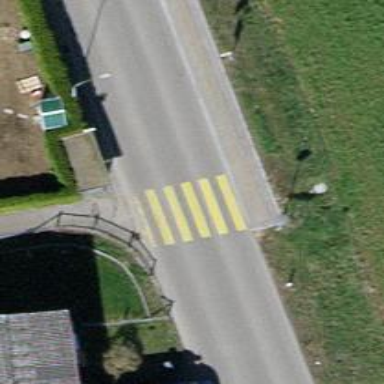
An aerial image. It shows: Zebra crossing on the road.